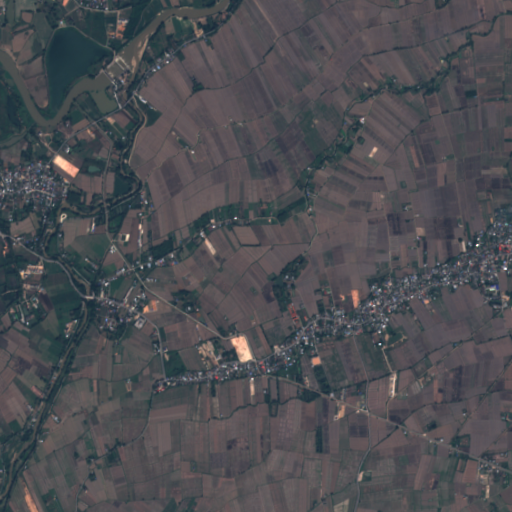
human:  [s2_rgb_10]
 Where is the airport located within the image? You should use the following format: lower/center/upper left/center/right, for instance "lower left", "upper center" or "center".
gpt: The airport is located in the upper left of the image.
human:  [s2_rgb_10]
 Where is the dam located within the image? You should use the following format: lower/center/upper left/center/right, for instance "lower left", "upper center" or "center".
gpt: The dam is located in the upper left of the image.
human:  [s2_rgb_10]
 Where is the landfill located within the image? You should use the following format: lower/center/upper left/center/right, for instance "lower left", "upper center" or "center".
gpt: There is no landfill in the image.